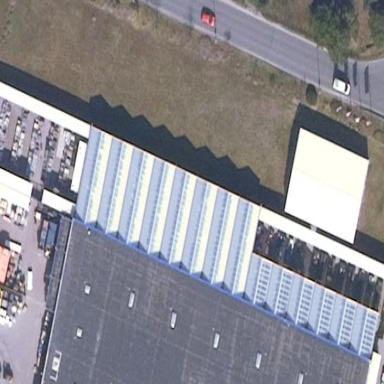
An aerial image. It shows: View of roof of building.